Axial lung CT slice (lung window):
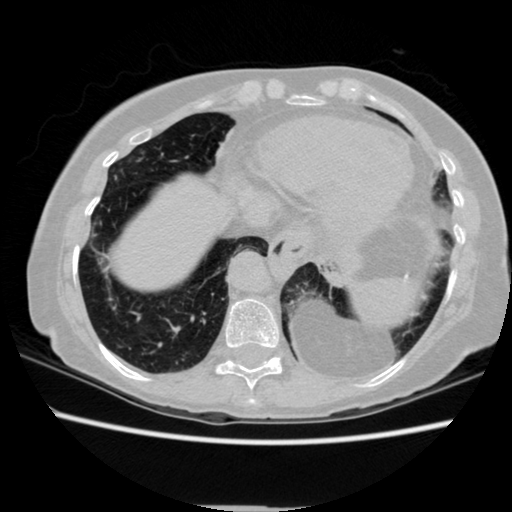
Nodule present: no